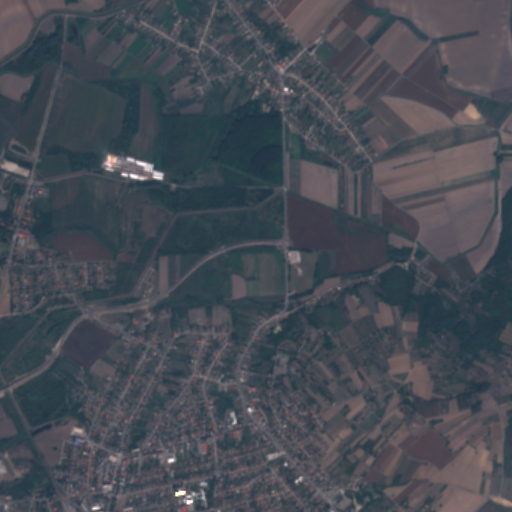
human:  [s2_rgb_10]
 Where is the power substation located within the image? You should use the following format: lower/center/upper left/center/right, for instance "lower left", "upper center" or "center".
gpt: The power substation is located in the center left of the image.
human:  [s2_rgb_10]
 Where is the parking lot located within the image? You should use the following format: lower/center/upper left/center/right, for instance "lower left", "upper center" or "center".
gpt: There is no parking lot in the image.